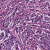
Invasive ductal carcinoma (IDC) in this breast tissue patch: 1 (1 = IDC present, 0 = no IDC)